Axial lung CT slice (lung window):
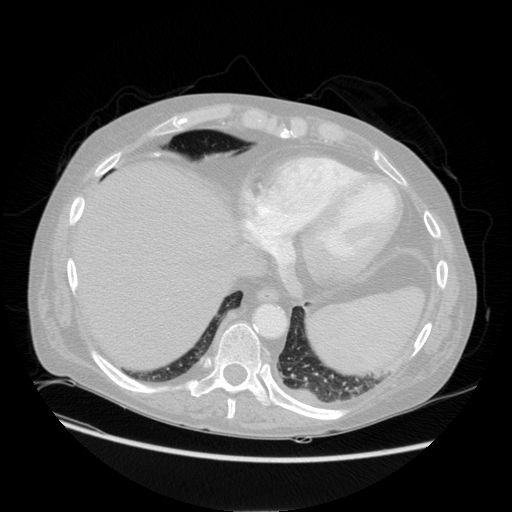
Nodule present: no